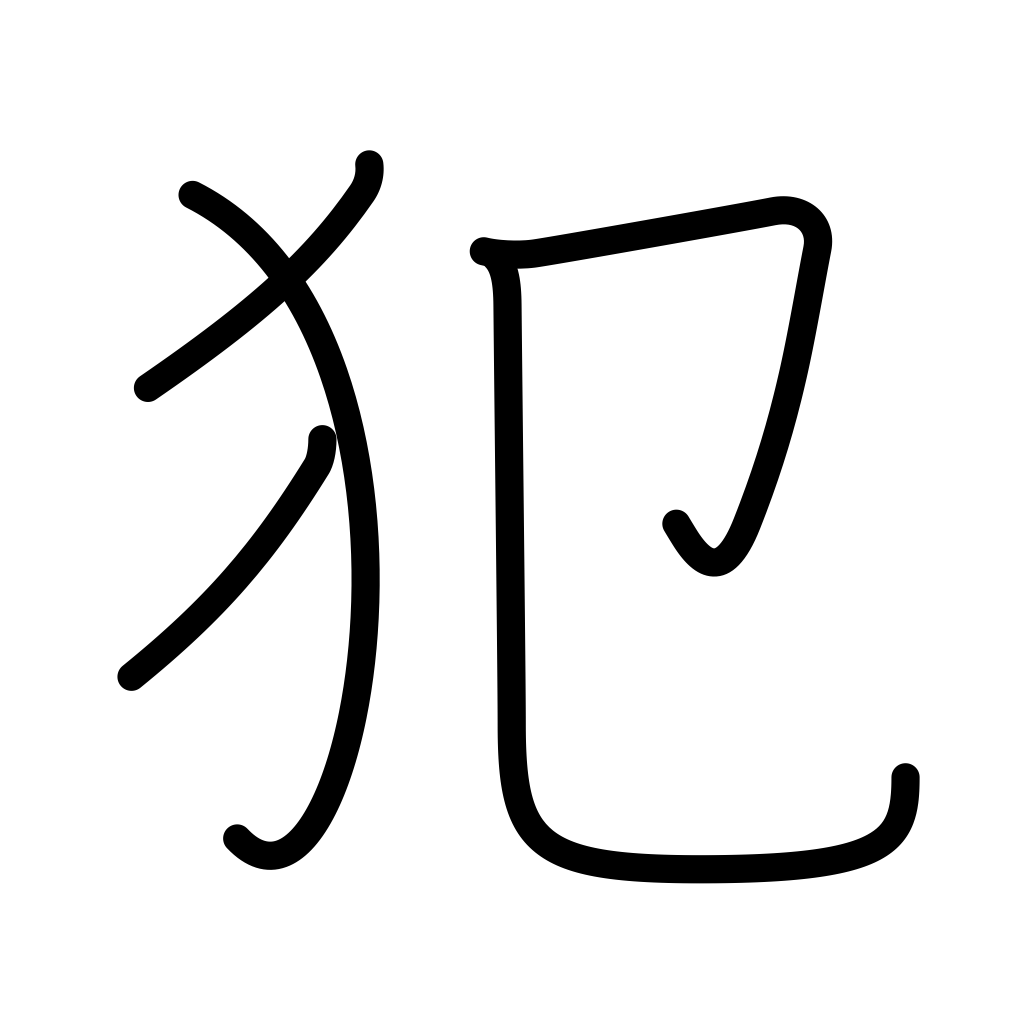
Meaning: crime, sin, offense